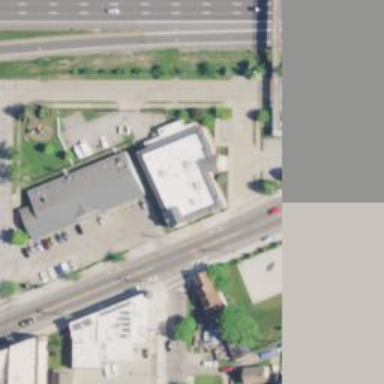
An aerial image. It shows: Convenience shop.